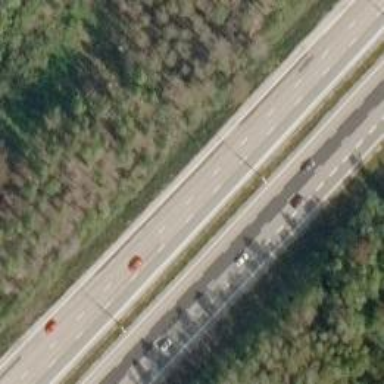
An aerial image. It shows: Motorway junction.